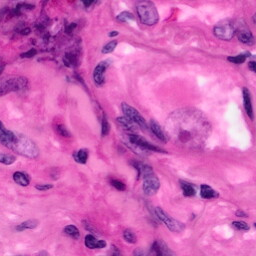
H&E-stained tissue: Pancreatic